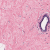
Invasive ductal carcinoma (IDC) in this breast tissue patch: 0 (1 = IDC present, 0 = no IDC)